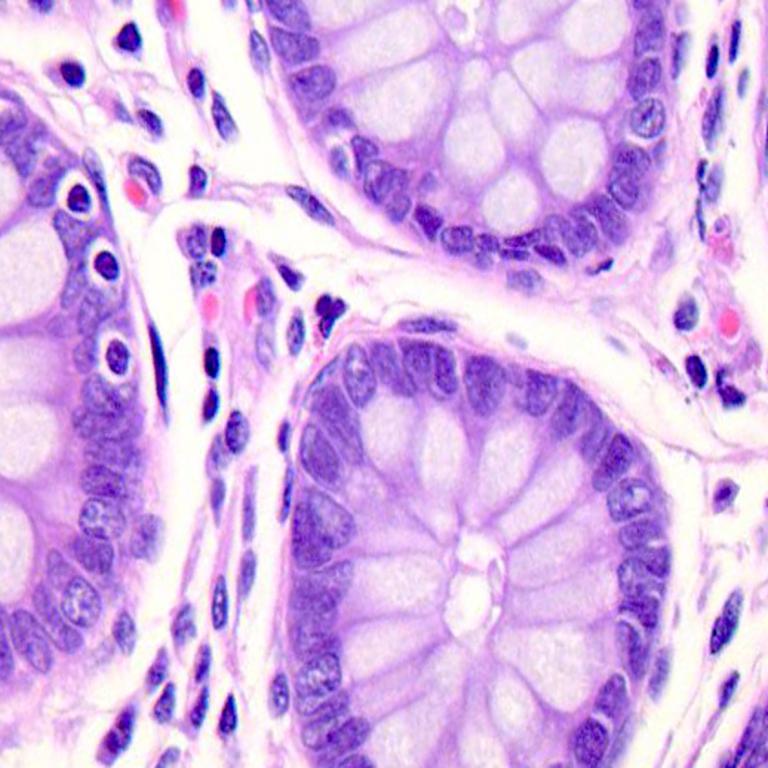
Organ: colon
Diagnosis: benign